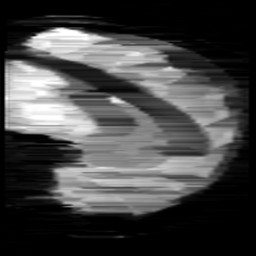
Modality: minIP
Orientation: sagittal
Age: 11
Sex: female
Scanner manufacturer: siemens
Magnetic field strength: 3 T
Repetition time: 0.027 s
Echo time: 0.02 s